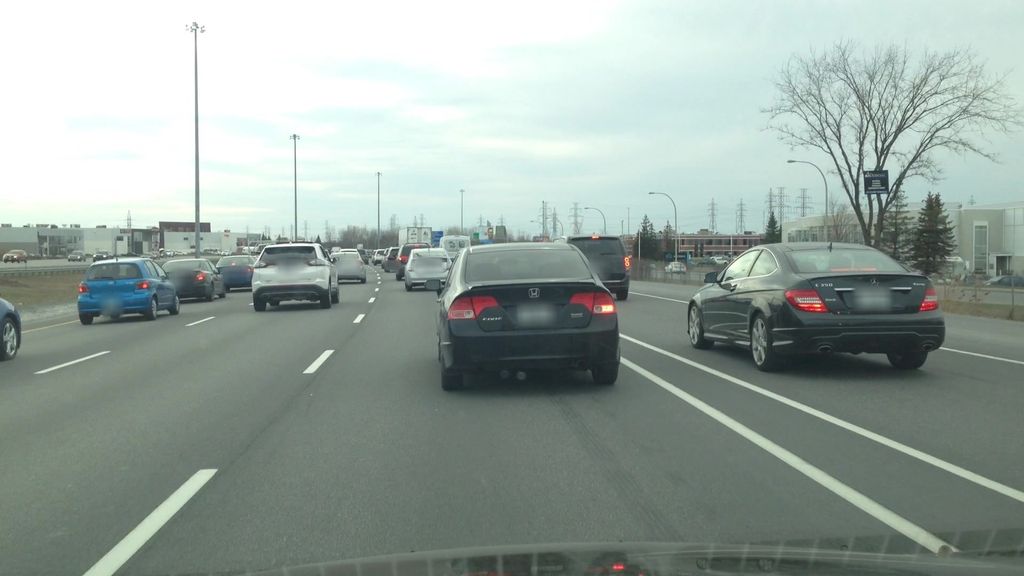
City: montreal